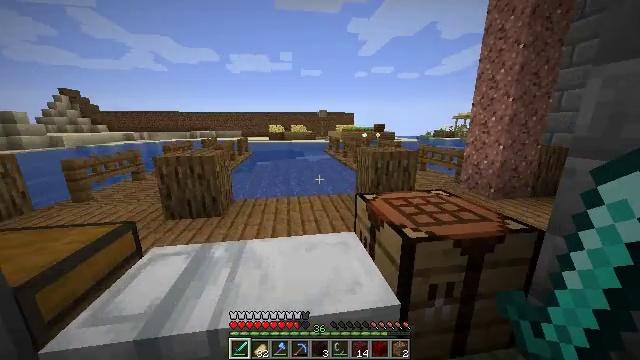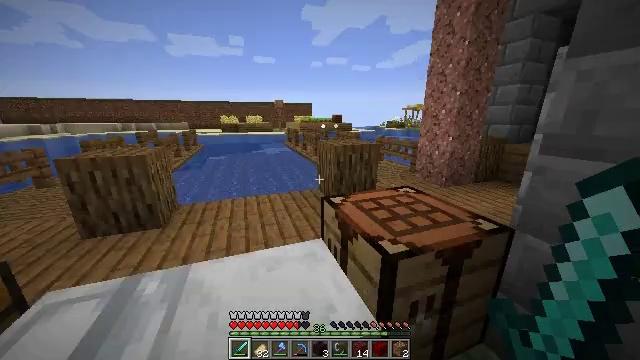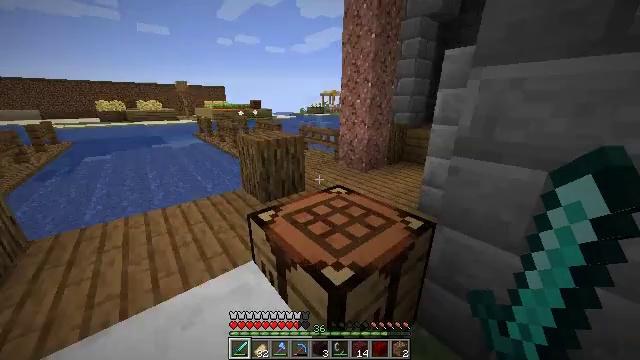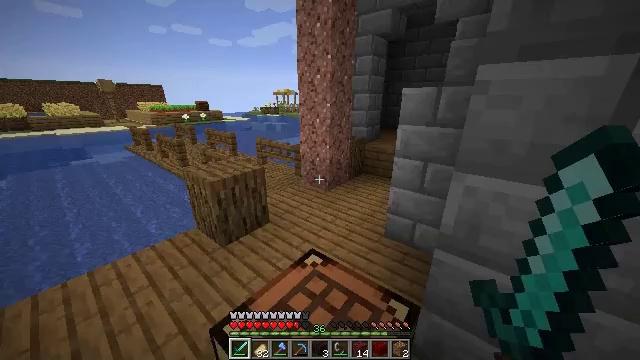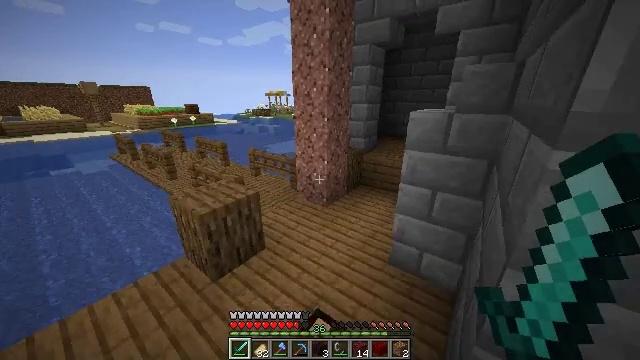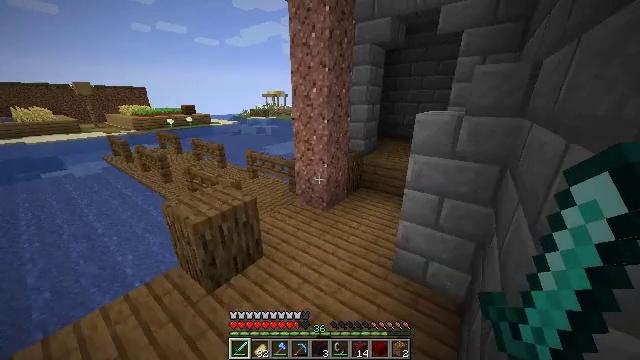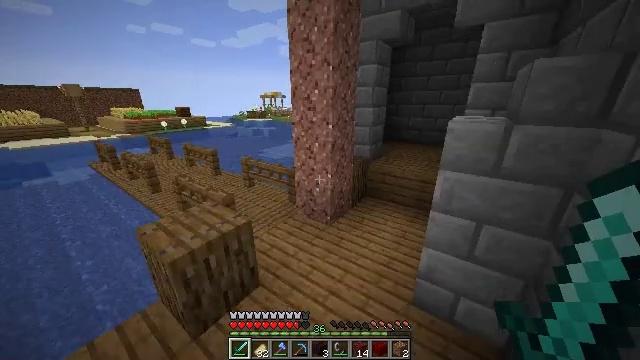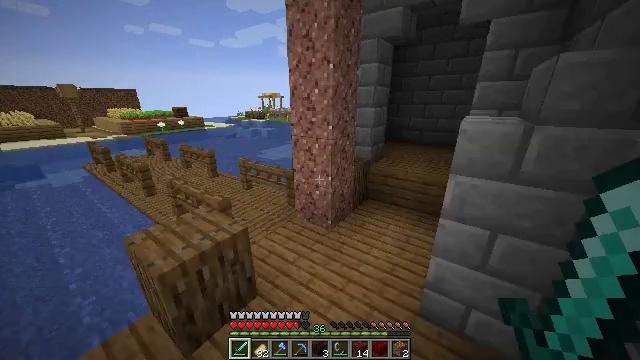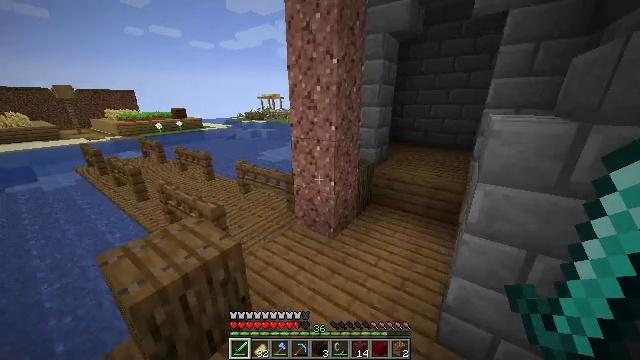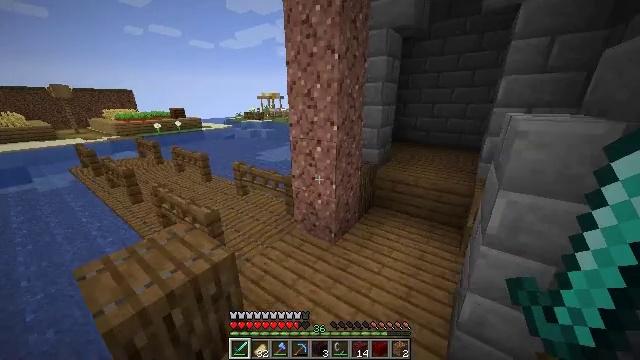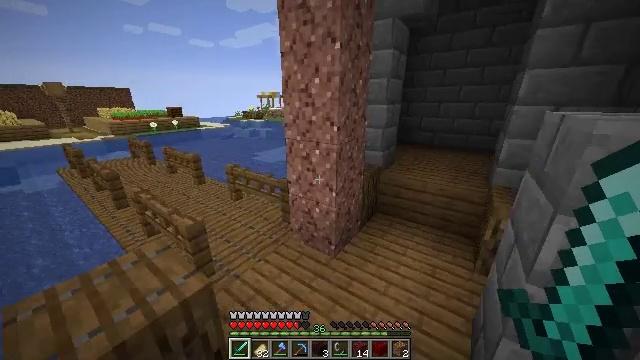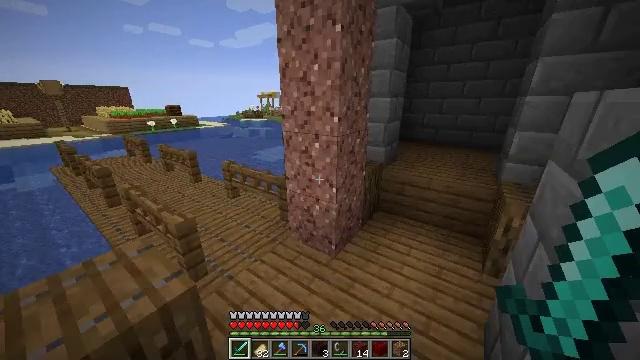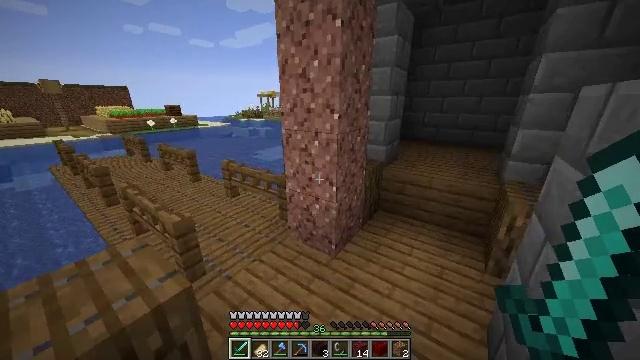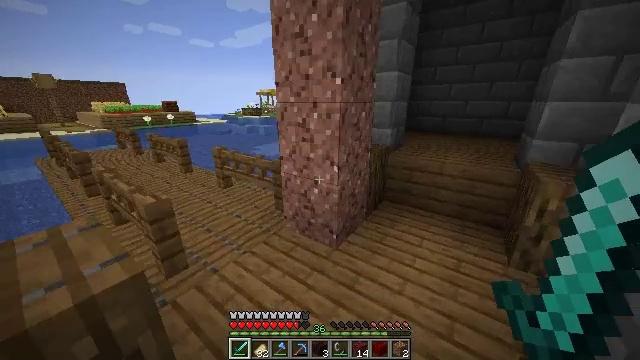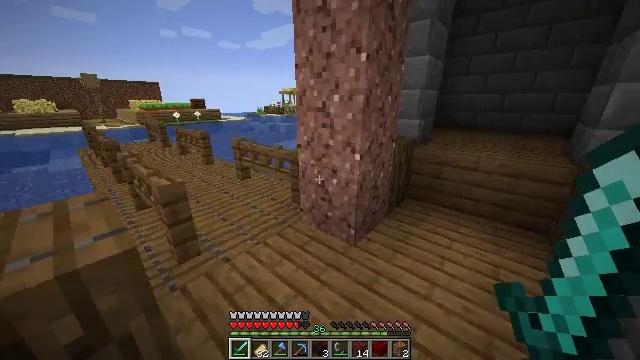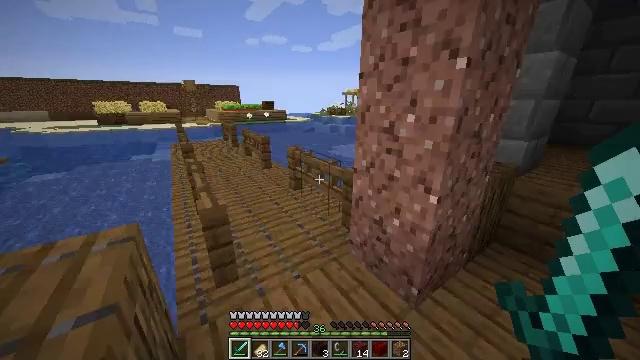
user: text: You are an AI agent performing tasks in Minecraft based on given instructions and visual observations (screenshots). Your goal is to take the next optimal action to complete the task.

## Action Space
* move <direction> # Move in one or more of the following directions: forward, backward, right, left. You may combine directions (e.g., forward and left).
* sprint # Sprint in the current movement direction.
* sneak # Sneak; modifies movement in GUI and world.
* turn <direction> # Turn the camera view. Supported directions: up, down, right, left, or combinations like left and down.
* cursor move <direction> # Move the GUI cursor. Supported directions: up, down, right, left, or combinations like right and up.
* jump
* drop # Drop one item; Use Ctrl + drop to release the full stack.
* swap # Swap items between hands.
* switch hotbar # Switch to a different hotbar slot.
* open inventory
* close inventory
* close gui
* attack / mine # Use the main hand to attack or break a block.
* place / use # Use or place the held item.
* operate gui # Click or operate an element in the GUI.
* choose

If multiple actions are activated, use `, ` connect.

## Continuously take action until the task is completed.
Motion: motion action
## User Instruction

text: Put blaze rod and cobblestones in the crafting grid to make a brewing stand.
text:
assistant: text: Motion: move forward, turn right and down
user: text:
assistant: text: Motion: move forward, turn right and down, jump
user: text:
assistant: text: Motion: move forward, turn right and down, jump
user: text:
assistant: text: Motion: move forward, turn right, jump
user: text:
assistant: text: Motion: move forward, jump
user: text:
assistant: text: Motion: move forward, jump
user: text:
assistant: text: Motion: move forward, jump
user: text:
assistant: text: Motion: move forward, jump
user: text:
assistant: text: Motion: move forward, sprint, jump
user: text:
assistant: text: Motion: move forward, sprint, jump
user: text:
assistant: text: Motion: move forward, sprint, jump
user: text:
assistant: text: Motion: move forward, sprint, jump
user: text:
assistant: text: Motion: move forward, jump
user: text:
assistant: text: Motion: move forward, turn left, jump
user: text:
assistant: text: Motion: move forward, turn left, jump
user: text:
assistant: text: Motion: move forward, turn left and up, jump
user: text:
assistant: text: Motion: move forward, turn left and up, jump
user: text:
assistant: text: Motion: move forward, turn left
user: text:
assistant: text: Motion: move forward, turn left and up
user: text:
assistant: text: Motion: move forward, turn up
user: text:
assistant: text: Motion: move forward, turn up
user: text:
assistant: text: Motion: move forward, sprint
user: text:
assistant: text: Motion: move forward, sprint
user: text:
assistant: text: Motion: move forward, sprint
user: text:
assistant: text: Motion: move forward, sprint
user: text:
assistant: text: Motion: move forward
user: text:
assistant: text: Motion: move forward, sprint, turn left and up
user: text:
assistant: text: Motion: move forward, sprint, turn left and up
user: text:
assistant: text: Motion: move forward, sprint
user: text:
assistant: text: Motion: move forward, sprint